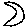
Label: moon